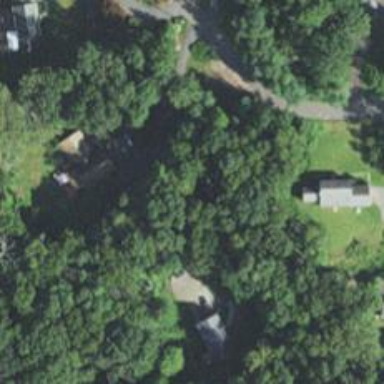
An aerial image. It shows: Residential driveway.